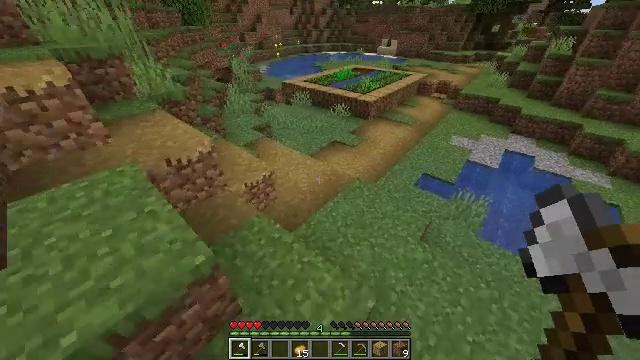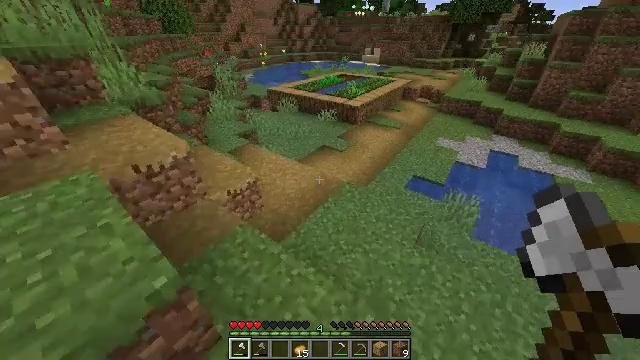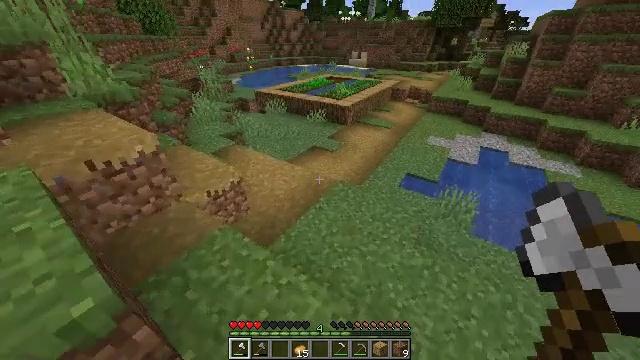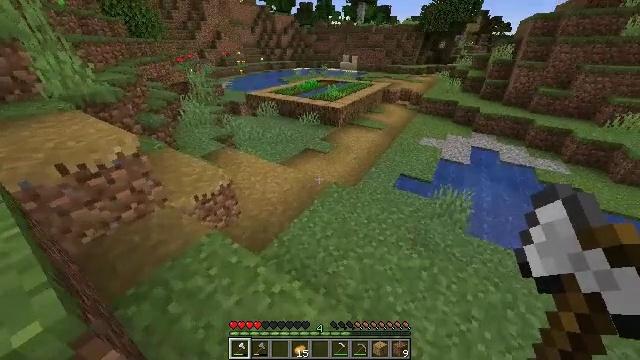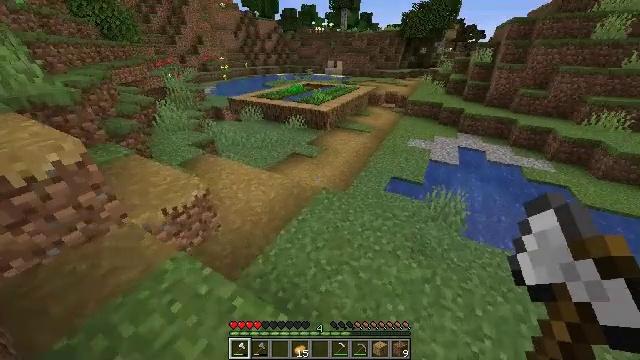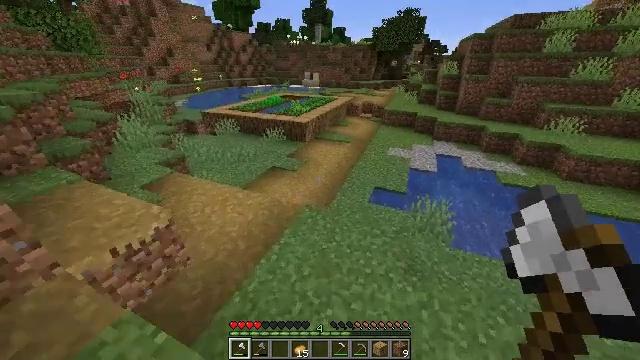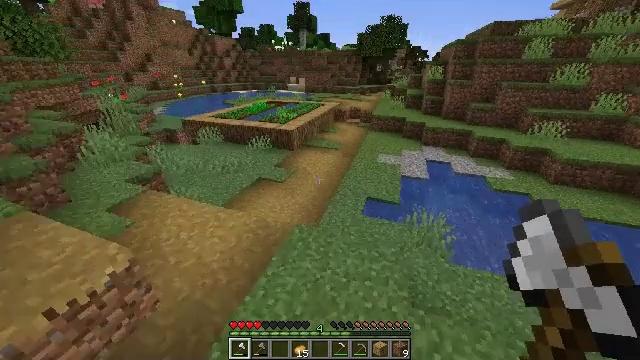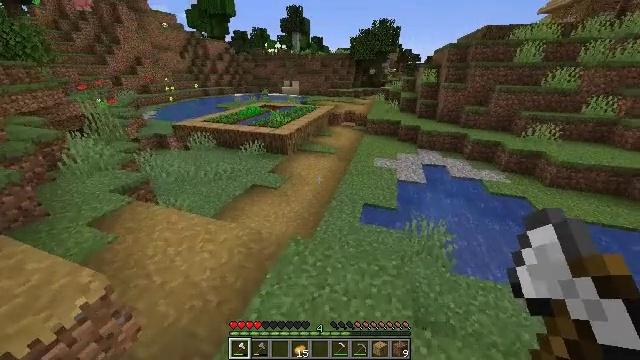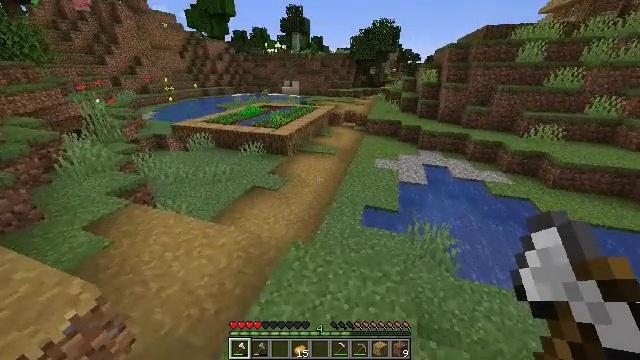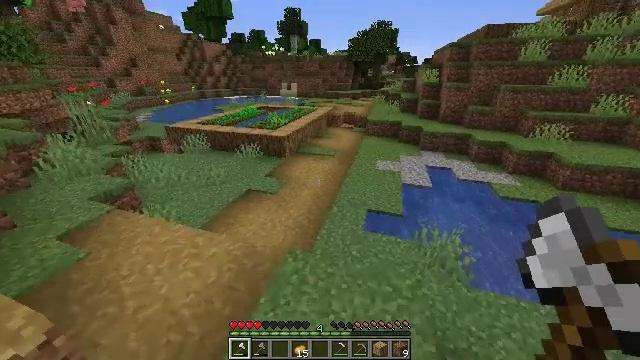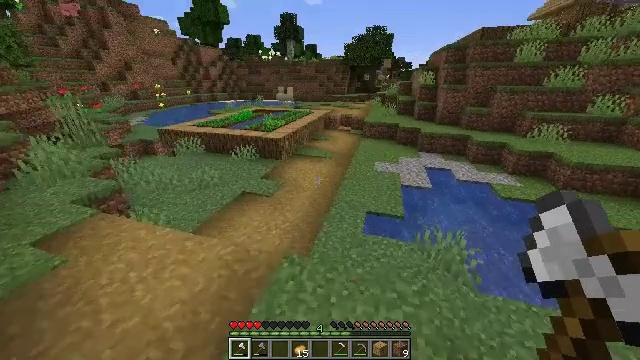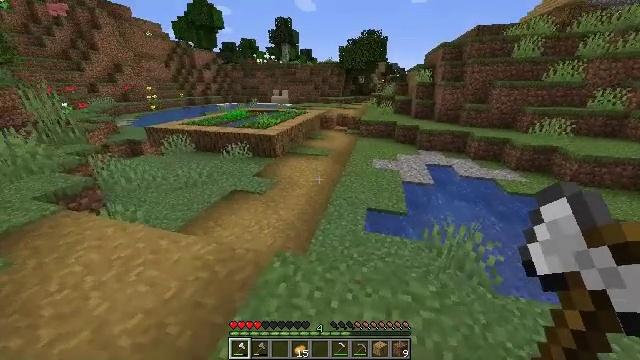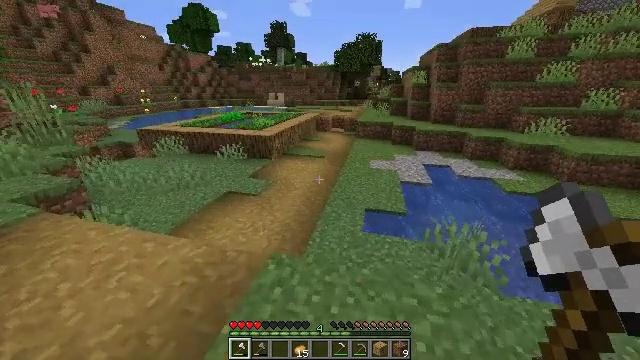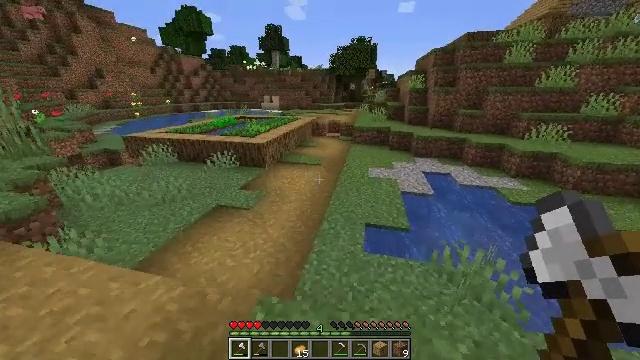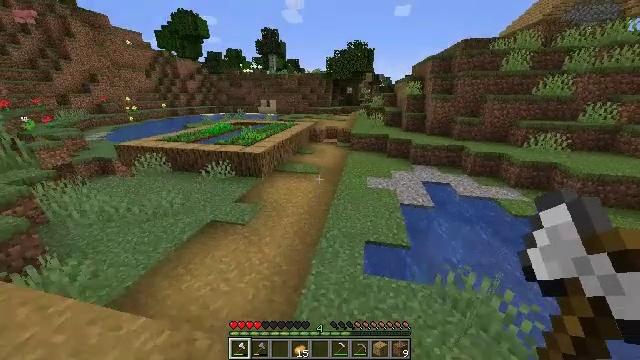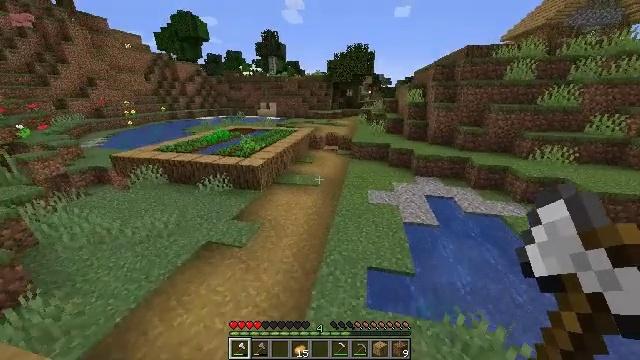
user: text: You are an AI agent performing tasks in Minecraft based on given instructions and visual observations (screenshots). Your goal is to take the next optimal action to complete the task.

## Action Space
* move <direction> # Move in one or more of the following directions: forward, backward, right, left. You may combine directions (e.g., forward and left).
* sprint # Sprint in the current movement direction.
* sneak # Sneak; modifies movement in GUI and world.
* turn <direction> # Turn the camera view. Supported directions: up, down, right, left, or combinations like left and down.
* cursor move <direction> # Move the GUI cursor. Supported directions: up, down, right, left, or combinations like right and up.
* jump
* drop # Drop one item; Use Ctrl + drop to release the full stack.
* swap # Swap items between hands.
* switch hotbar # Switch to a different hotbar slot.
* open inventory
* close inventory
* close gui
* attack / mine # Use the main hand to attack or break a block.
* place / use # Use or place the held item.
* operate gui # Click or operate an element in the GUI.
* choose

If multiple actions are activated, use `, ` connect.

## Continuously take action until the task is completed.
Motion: motion action
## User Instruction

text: Break the bee nest from a tree.
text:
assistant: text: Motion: move forward, sprint, turn right and up
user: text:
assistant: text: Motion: move forward, sprint, turn right and up
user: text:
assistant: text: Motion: move forward, sprint, turn right
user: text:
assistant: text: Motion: move forward, sprint, turn right and up
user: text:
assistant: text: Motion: move forward, sprint, turn right and up
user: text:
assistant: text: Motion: move forward, sprint, turn right and up
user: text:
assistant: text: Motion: move forward, sprint, turn right
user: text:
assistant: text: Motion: move forward, sprint
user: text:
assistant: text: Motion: move forward, sprint
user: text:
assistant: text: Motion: move forward, sprint, turn up
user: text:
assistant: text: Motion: move forward, sprint, turn right and up, jump
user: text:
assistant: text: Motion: move forward, sprint, turn right, jump
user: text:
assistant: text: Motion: move forward, sprint, turn right, jump
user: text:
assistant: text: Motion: move forward, sprint, jump
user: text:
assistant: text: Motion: move forward, sprint, jump
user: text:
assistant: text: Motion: move forward, sprint, jump
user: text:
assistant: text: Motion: move forward, sprint, jump
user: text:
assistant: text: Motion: move forward, sprint, turn right, jump
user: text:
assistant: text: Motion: move forward, sprint, turn right and up, jump
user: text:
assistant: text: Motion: move forward, sprint, turn right and up, jump
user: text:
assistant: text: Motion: move forward, sprint, turn right and up, jump
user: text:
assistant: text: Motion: move forward, sprint, jump
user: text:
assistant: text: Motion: move forward, sprint, jump
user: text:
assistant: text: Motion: move forward, sprint, turn right and down, jump
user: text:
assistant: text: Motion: move forward, sprint, jump
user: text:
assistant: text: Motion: move forward, sprint, jump
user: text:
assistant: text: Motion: move forward, sprint, jump
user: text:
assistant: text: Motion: move forward, sprint, jump
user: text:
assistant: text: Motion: move forward, sprint, jump
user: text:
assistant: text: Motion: move forward, sprint, jump